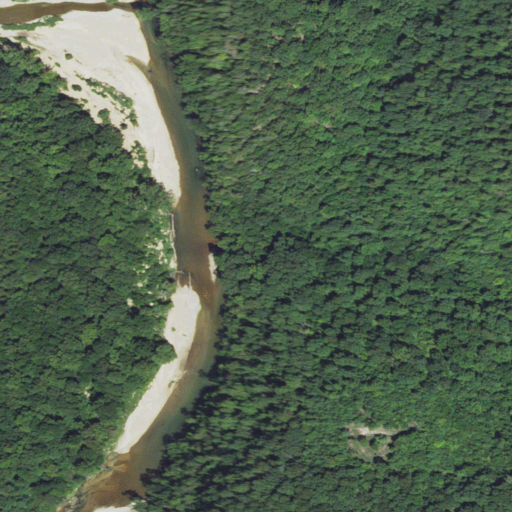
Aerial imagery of valley in Missouri named Eli Hollow containing deciduous forest, mixed forest, grassland, open water, and herbaceous wetlands